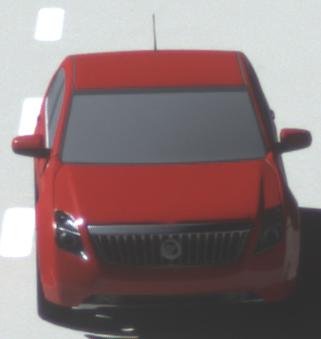
Make: Mercury
Model: Milan
Detailed model: -
Model produced from: 2009
Model produced until: 2010
Doors: 4
Color: red
Road condition: dry road
Daytime: midday
Contrast: high contrast